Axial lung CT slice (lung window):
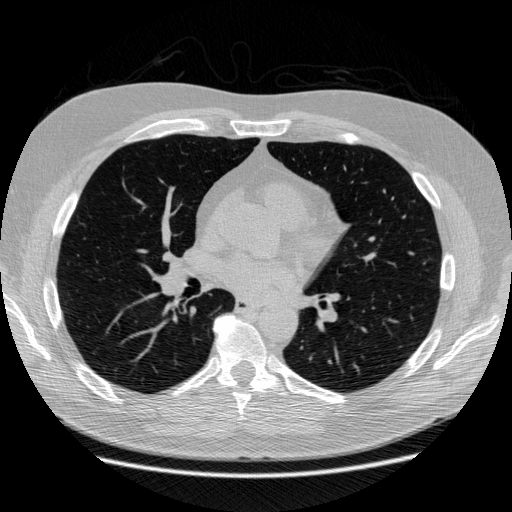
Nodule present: no